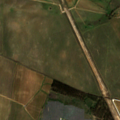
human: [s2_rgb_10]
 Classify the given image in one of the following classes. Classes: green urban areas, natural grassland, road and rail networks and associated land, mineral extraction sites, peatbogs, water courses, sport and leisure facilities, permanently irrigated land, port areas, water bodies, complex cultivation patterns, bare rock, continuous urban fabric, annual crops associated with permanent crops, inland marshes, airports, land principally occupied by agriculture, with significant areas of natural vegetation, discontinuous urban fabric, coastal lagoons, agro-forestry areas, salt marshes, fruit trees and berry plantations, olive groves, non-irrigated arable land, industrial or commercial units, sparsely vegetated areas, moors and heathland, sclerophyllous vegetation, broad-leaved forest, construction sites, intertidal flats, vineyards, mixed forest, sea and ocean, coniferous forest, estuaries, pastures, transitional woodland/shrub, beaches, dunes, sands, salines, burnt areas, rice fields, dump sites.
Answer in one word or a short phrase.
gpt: industrial or commercial units, non-irrigated arable land, vineyards, broad-leaved forest